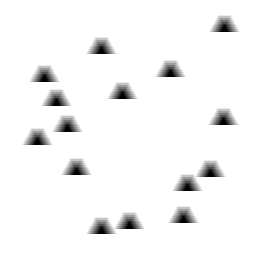
Squares: 0
Triangles: 15
Stars: 0
Total shapes: 15